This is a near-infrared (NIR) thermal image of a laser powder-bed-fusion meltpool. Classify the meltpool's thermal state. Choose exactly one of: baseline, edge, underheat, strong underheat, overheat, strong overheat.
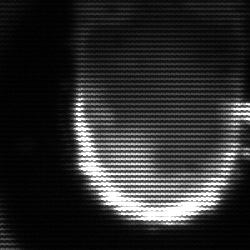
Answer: baseline